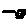
Label: cat